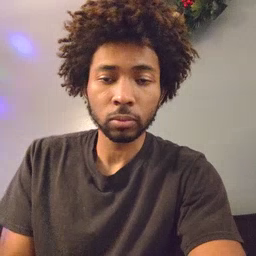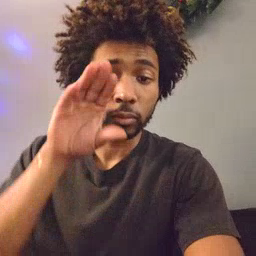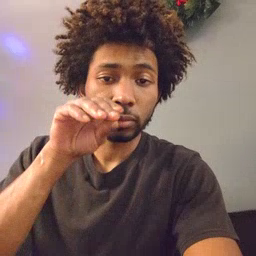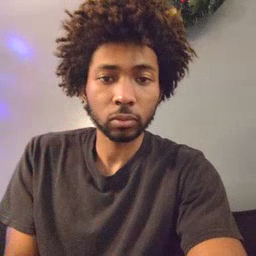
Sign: goose